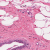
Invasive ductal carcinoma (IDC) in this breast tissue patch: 0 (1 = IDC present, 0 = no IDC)